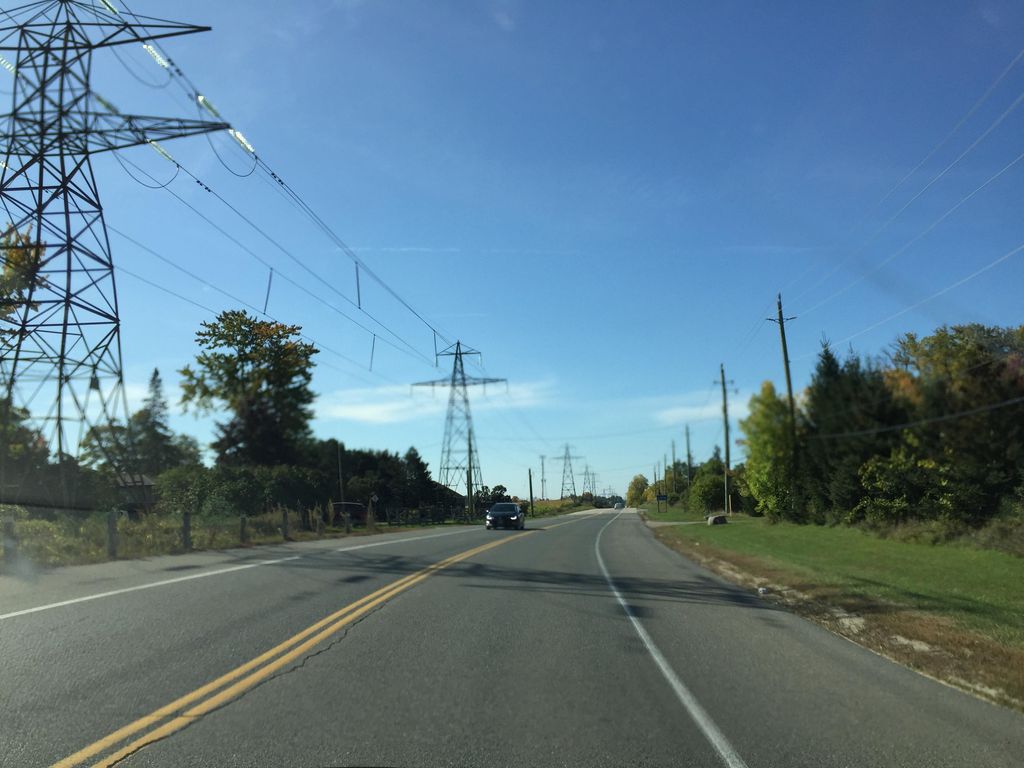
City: kitchener-waterloo